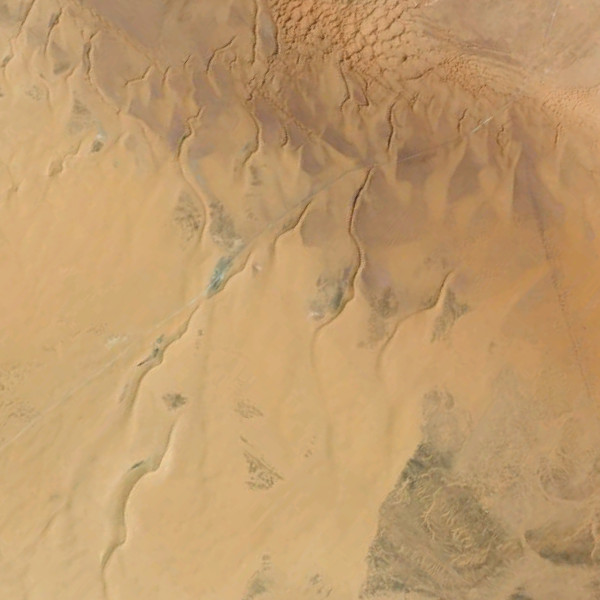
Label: Desert